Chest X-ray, AP view. Patient: 66 years old, sex F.
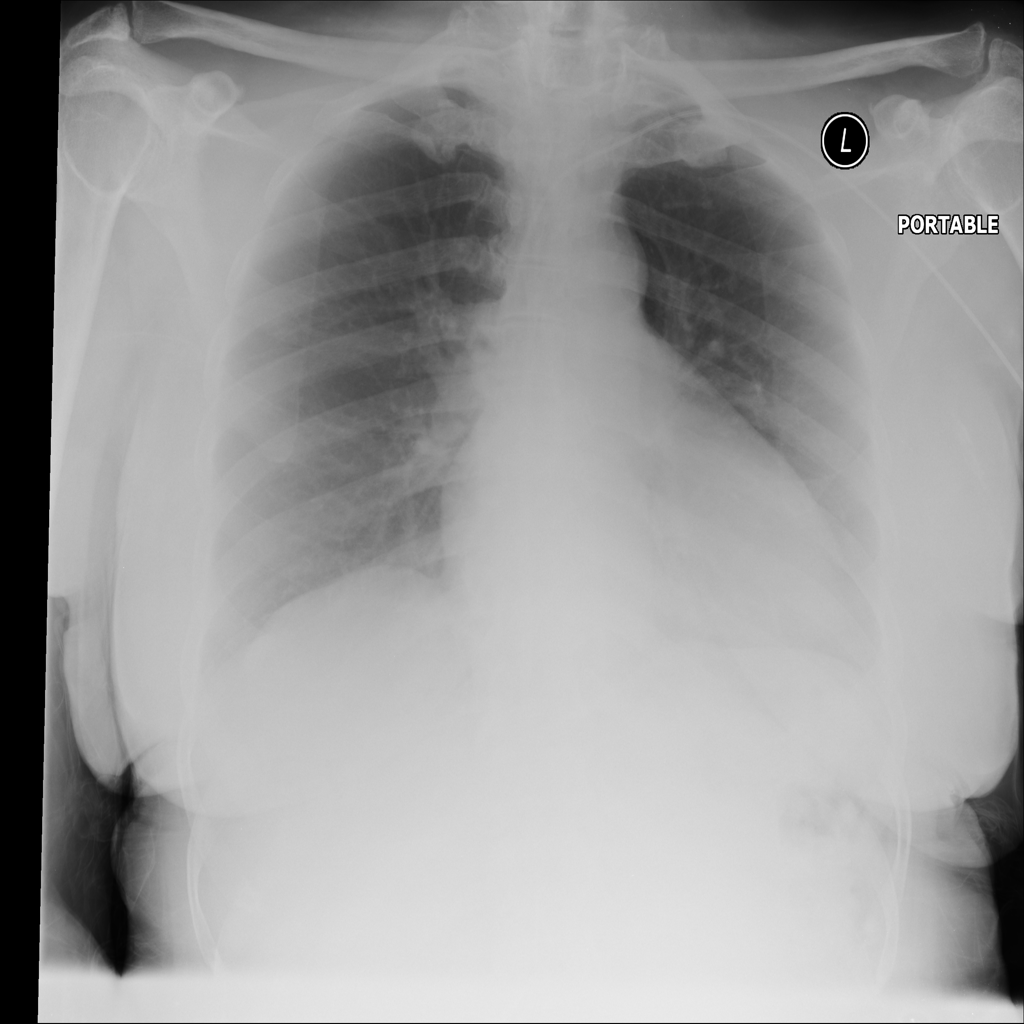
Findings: No Finding